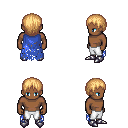
a pixel art fantasy rpg character, male body template, human, dark skin, blue tattered cape, white pants, light blonde plain hairstyle, metal boots, four views (front, back, left, right), 2x2 character sprite sheet, small pixel art, hard edges, no anti-aliasing